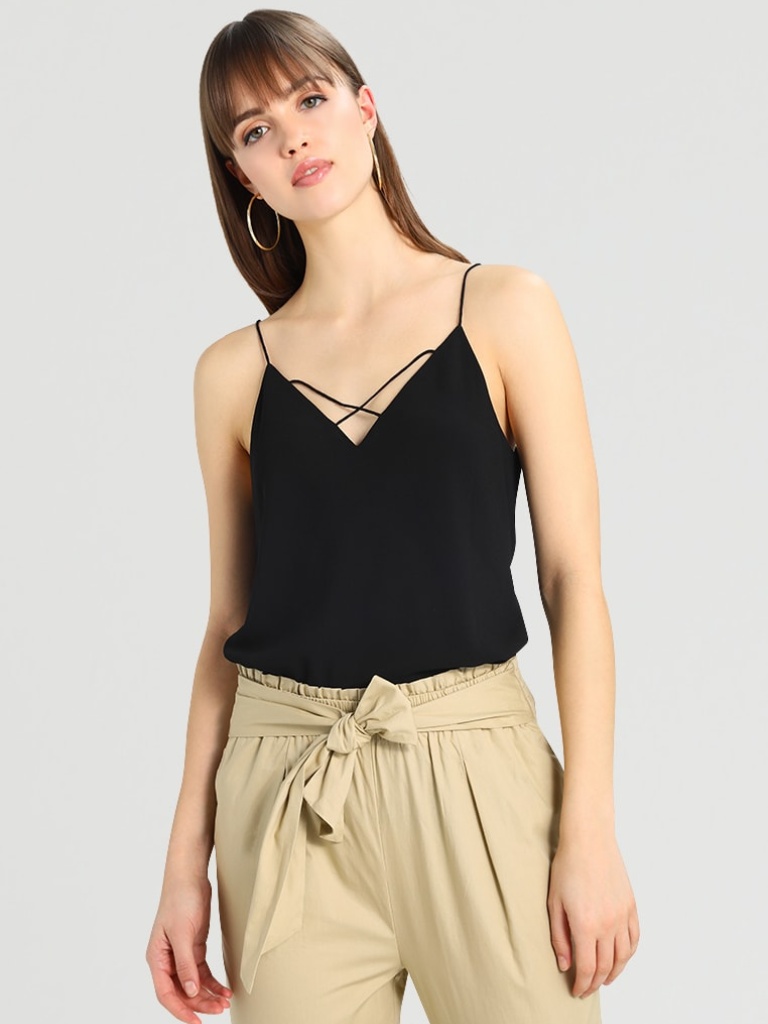
chiffon relaxed sleeveless hip length French Tucked v-neck camisole